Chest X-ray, PA view. Patient: 32 years old, sex M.
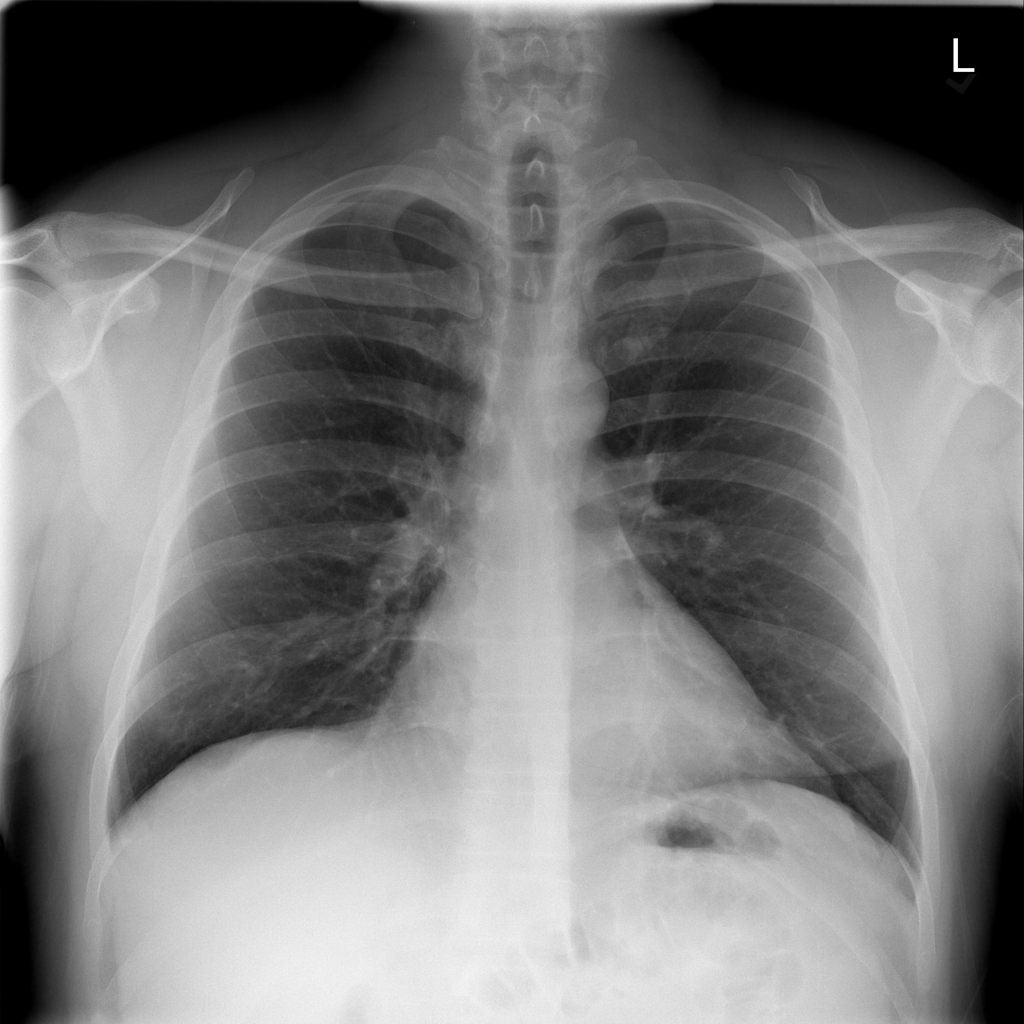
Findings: No Finding